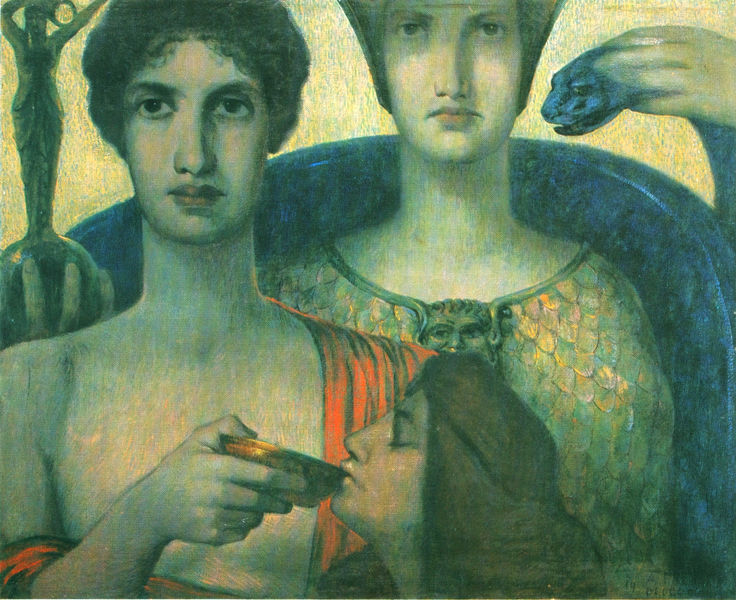
Titel: Allegorie
Künstler: Adolf Frey-Moock
Standort: München
Institution: Privatbesitz
Schlagwörter: baum, blau, dunkel, gemälde, hand, kopf, mann, schatten, umhang, frauen, gelb, grün, menschen, mädchen, sitzen, frau, frisur, licht, mund, männer, nase, orange, profil, blick, rot, tier, tiere, malerei, symbolismus, gesichter, trinken, augen, gesicht, mensch, salome, schale, stehen, hals, hände, öl, auge, gold, haare, paar, frontal, lippen, schuppen, skulptur, statue, jugendstil, münder, nasen, gemaälde, panzer, schlange, medizin, orgie, rüstung, femme fatale, löwe, opfer, sünde, trinkschale, athene, khnopff, drei frauen, athena, staute, skultur, einflössen, nippen, phiale, schalde, sehnix, trank, trunk, ägis